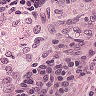
Metastatic tissue present: no